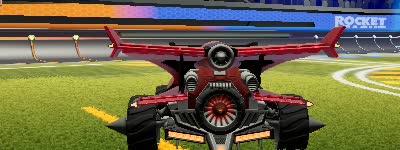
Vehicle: aftershock